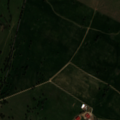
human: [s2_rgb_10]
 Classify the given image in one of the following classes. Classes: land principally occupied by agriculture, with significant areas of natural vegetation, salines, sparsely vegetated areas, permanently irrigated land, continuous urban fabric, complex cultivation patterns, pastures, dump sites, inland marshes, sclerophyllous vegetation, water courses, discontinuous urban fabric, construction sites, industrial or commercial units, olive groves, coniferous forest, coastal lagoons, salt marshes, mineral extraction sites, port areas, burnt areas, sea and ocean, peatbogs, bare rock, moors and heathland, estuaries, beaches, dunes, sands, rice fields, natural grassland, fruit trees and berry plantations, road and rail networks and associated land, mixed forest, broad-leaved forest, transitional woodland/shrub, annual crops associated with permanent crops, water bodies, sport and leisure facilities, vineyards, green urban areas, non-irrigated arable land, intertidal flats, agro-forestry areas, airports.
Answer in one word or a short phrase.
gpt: non-irrigated arable land, pastures, agro-forestry areas